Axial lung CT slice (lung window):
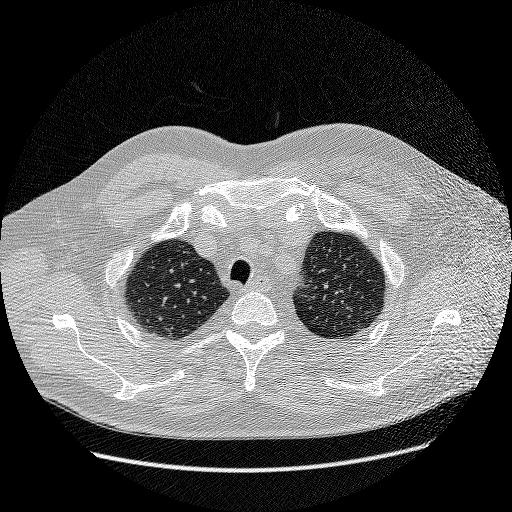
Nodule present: no